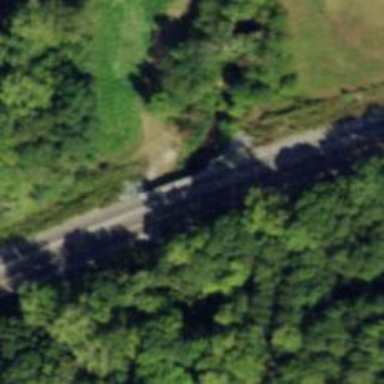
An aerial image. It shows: Bridge over railway line.